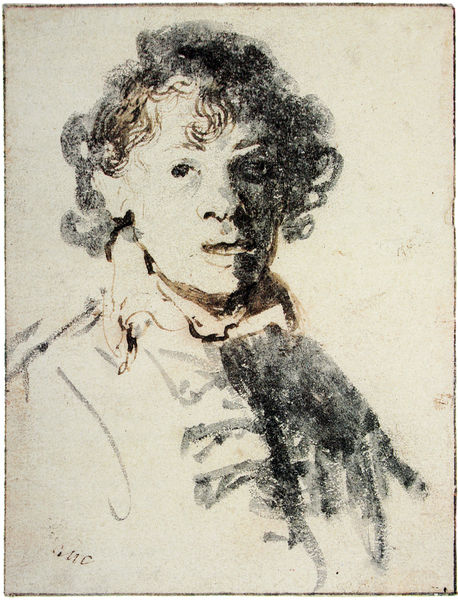
Titel: Sebstbildnis mit offenem Mund
Künstler: Rembrandt
Standort: London
Institution: British Museum
Schlagwörter: feder, mann, schatten, weiß, aquarell, ocker, braun, frisur, grau, haar, licht, mund, nase, ohr, schwarz, zeichnung, blick, beige, schleife, anzug, hemd, jacke, jung, augen, kragen, bildnis, portrait, porträt, signatur, auge, gewand, haare, mantel, lippen, locke, locken, wangen, grafik, krawatte, junge, striche, tusche, kohle, druck, selbstbildnis, tinte, jüngling, selbstportrait, porträit, tolle, offener mund, atemlos